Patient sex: F
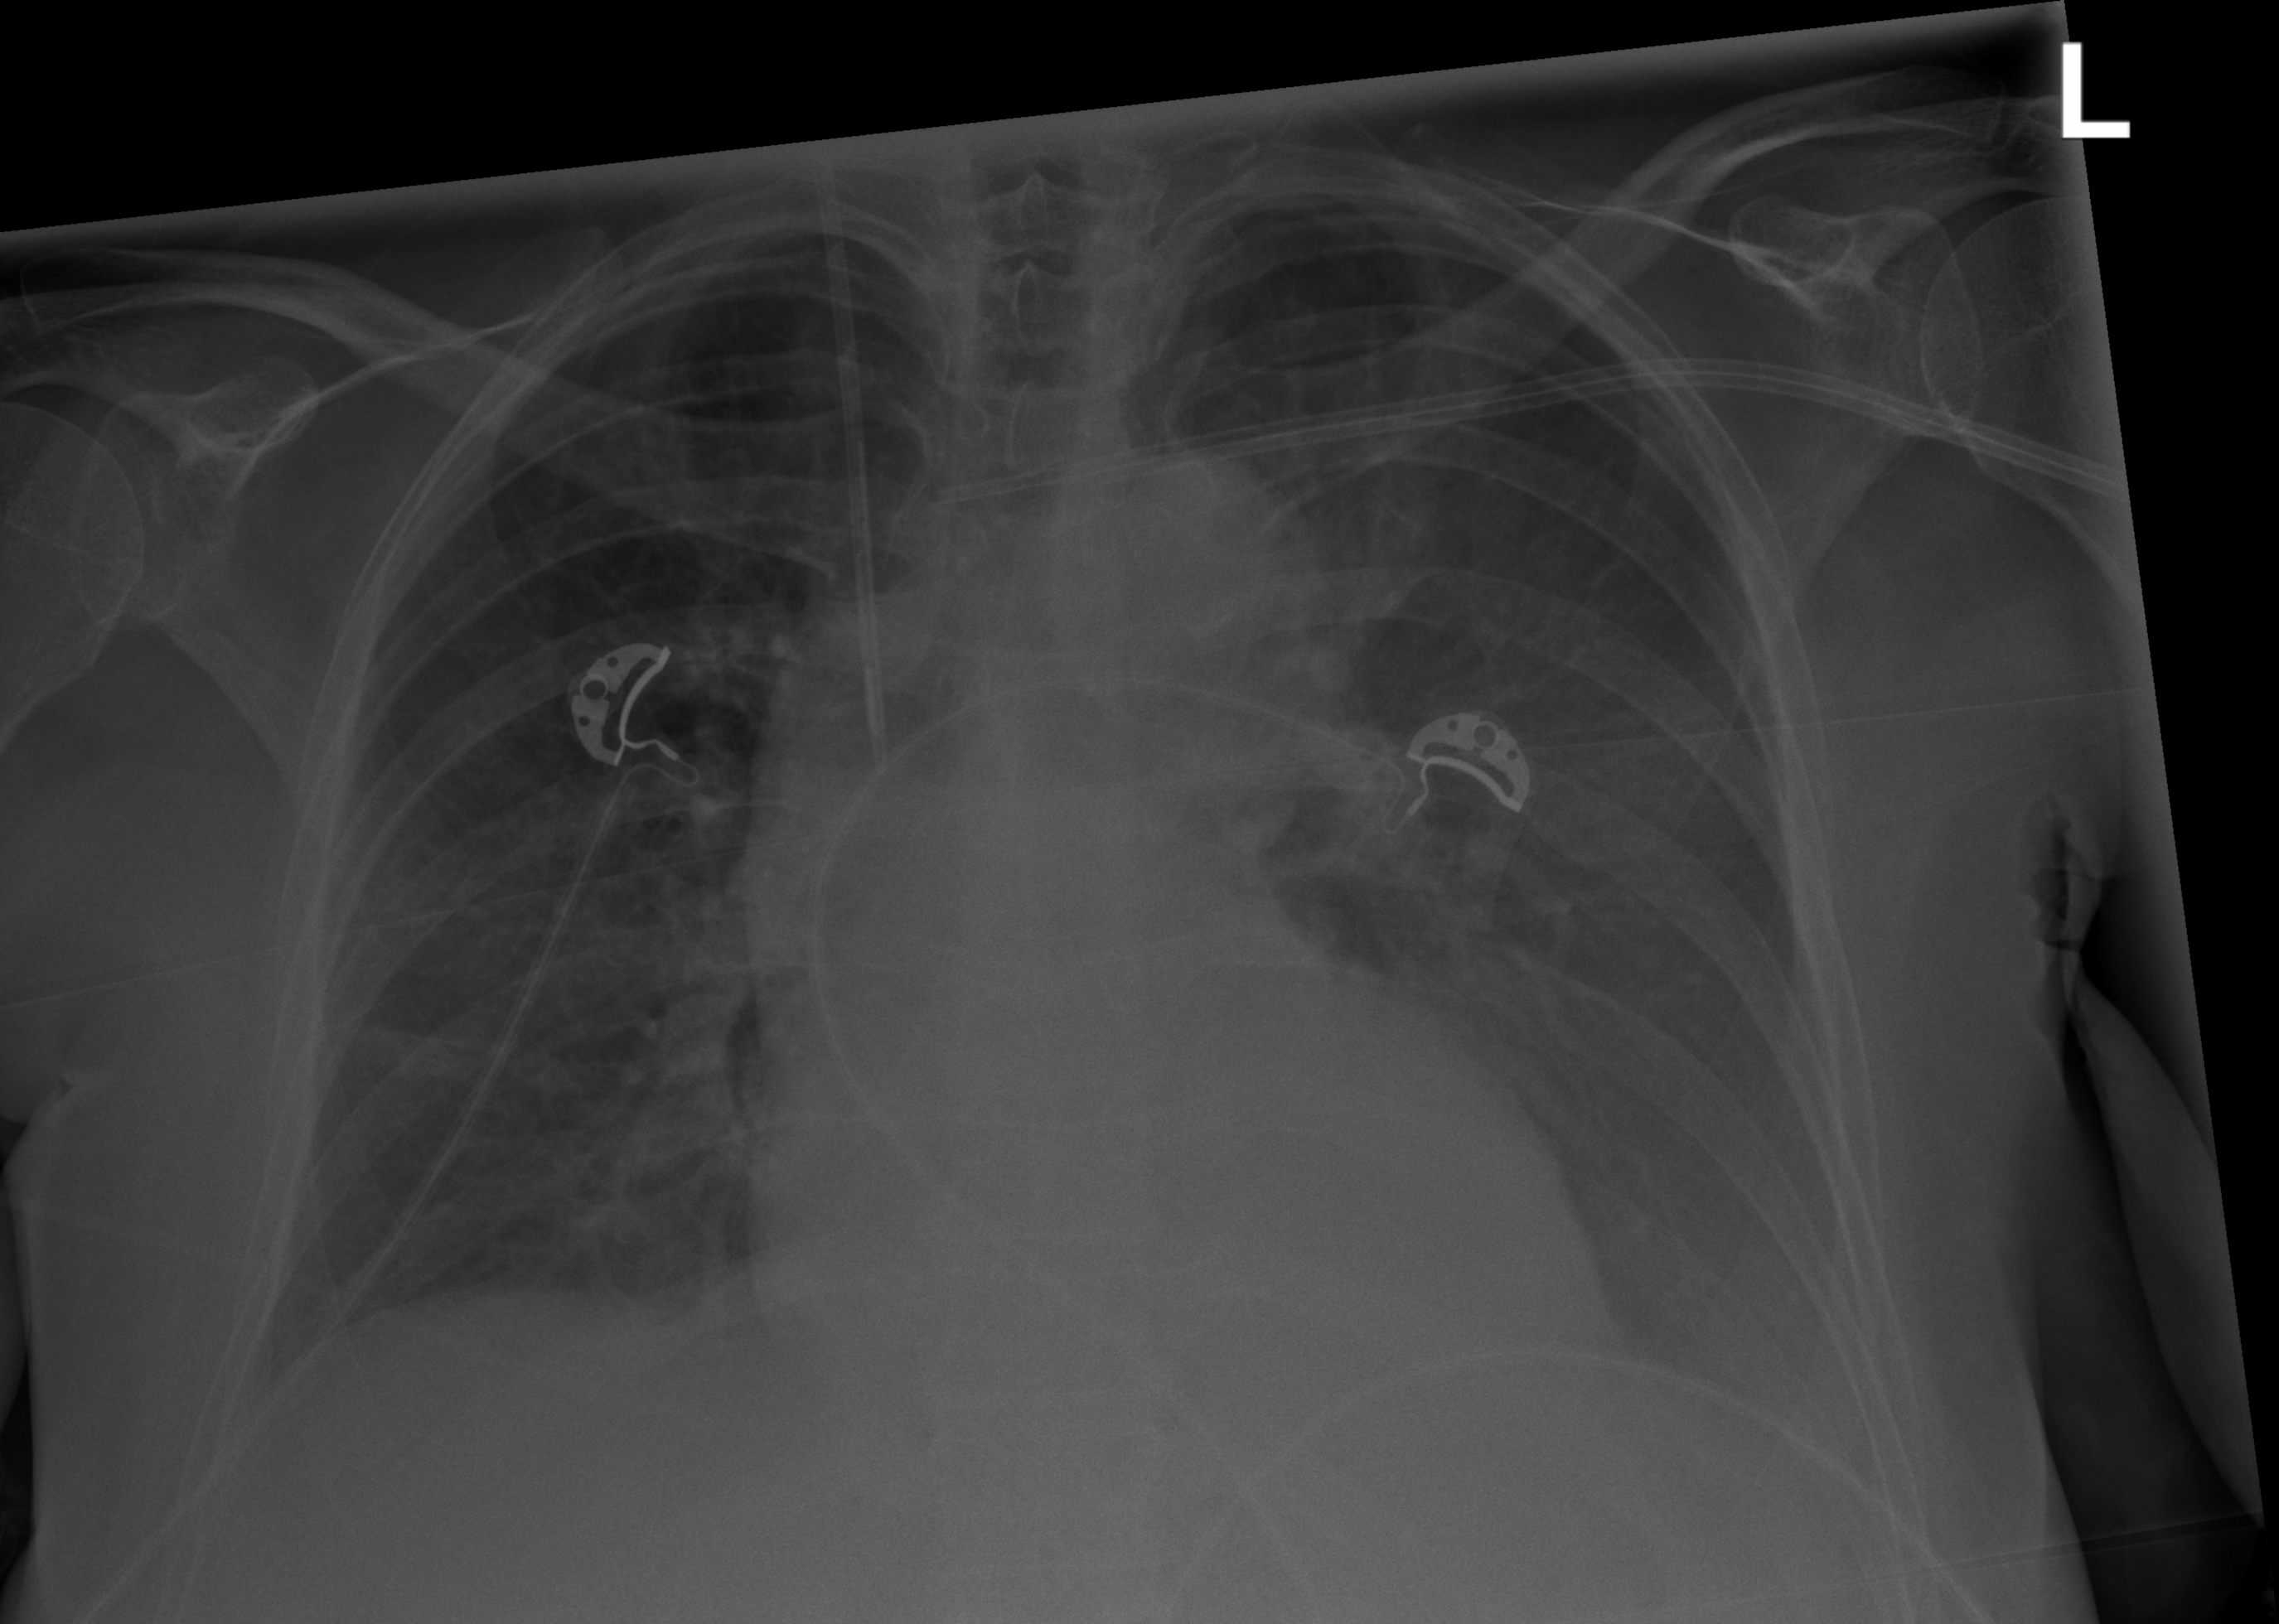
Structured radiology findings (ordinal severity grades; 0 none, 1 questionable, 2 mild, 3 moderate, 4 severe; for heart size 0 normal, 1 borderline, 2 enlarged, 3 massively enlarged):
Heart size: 0
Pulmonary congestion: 0
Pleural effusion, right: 0
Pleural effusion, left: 2
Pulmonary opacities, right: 0
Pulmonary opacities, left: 0
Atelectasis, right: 0
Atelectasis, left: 2